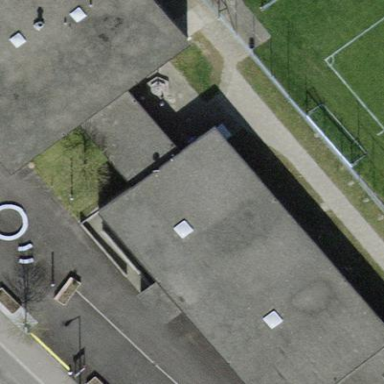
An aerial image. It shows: School building with flat roof.